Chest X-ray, AP view. Patient: 31 years old, sex F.
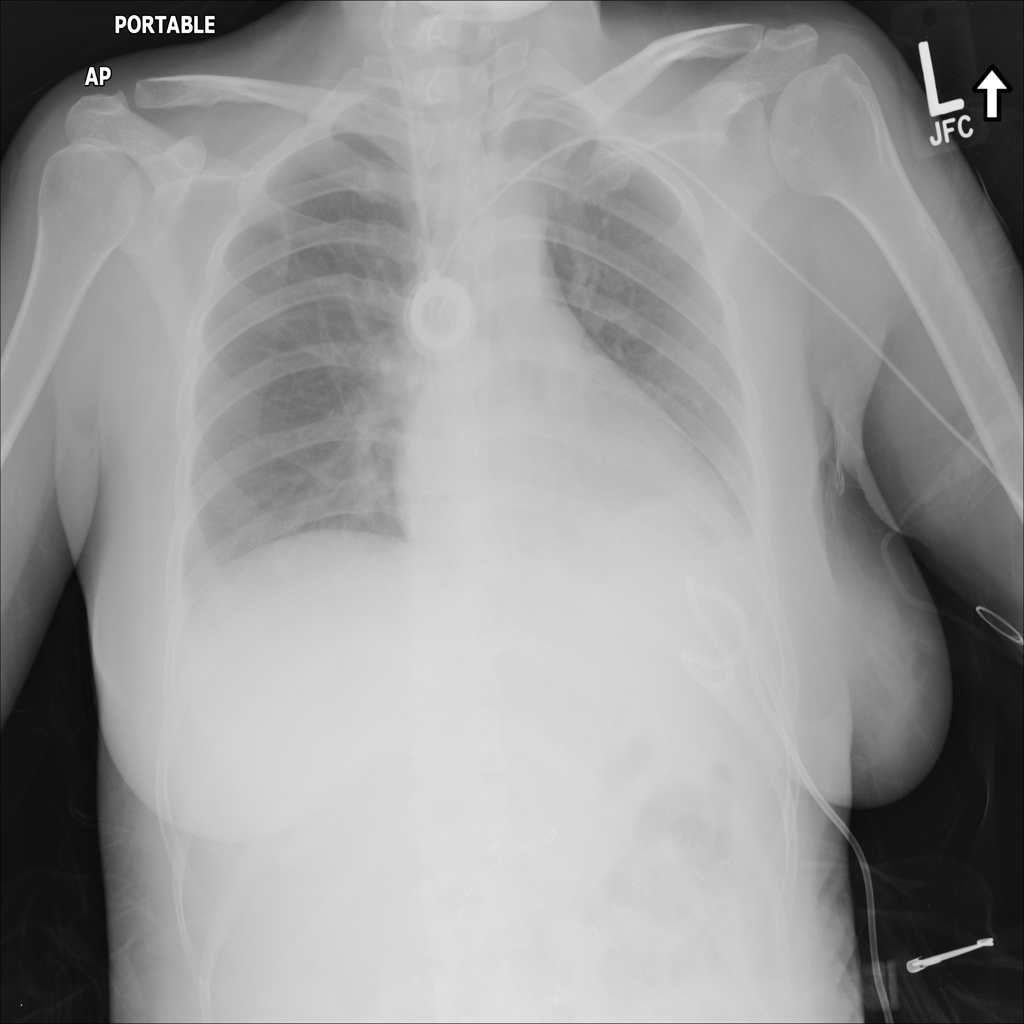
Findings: No Finding